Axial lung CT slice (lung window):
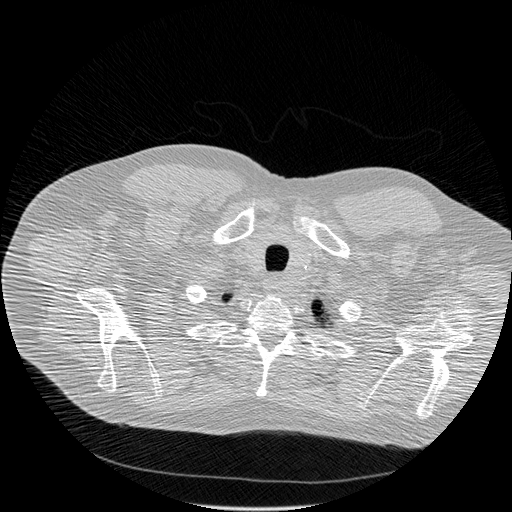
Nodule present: no